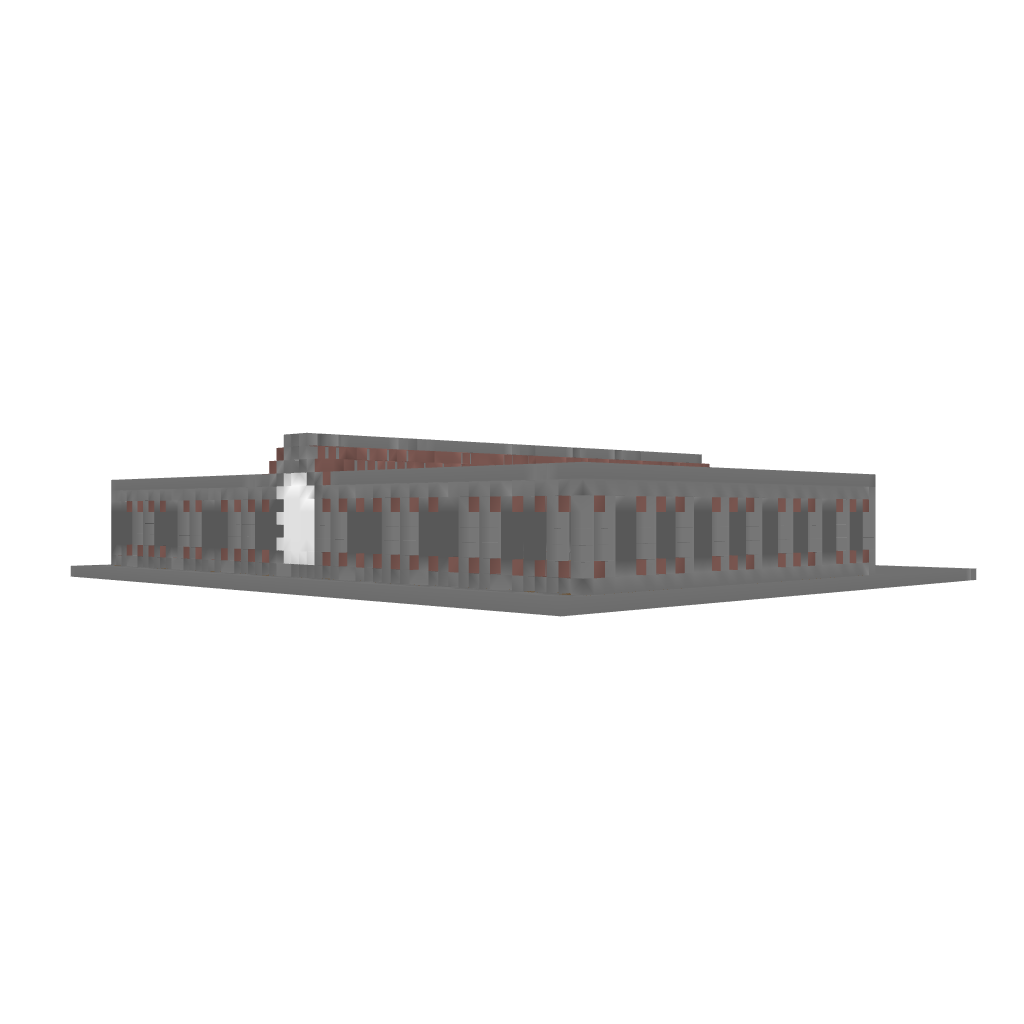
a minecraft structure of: medieval - town hall bad low quality